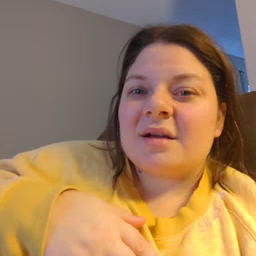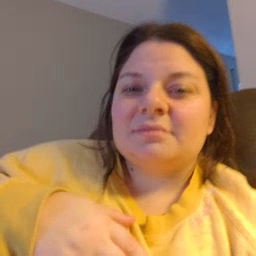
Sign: child